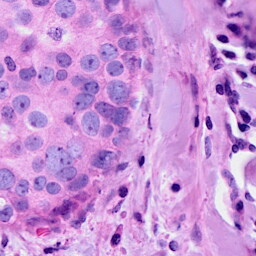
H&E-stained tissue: Breast